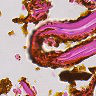
Metastatic tissue present: no